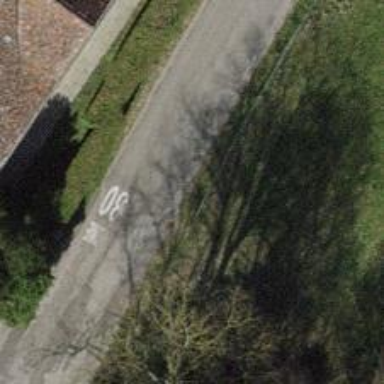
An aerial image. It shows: Unclassified road with paved surface.